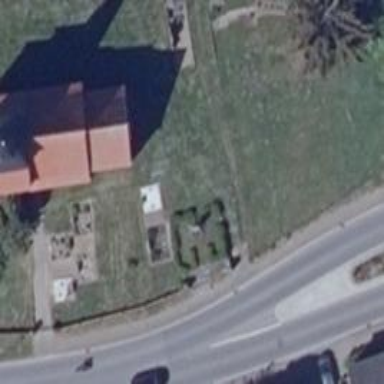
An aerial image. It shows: Historic memorial.